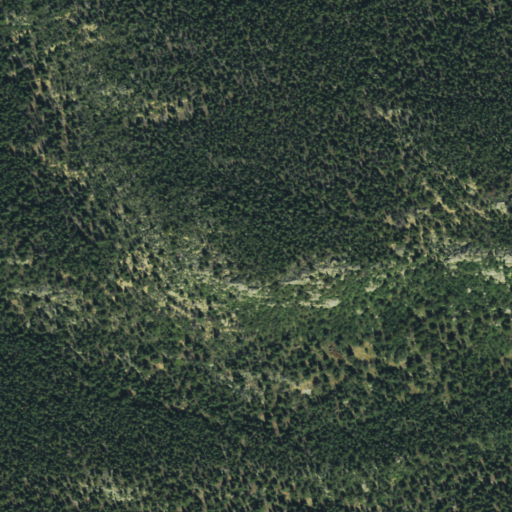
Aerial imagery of mountain in Colorado named Porcupine Hill containing evergreen forest and deciduous forest